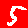
Digit: 5